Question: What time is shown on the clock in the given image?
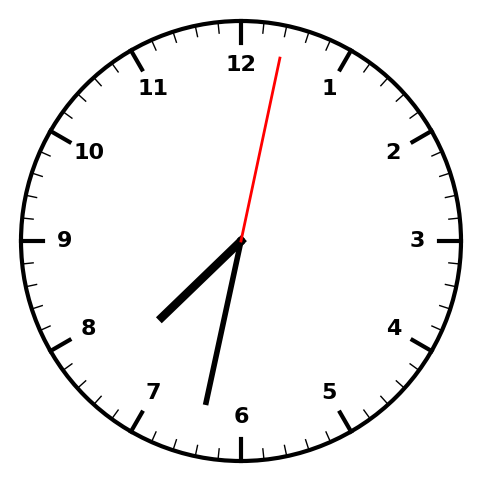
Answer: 07:32:02